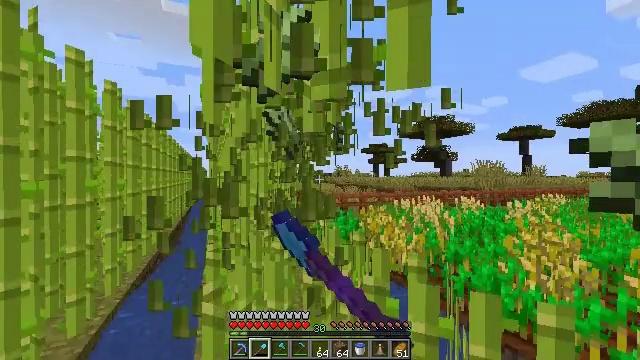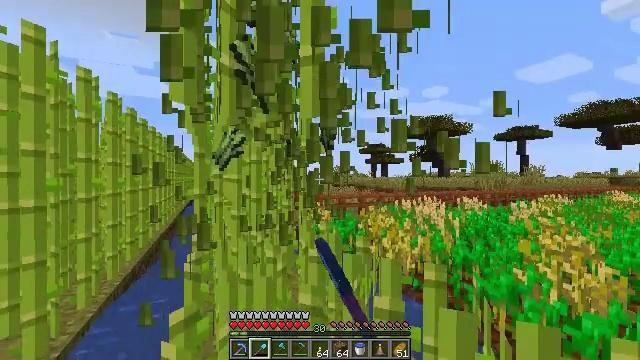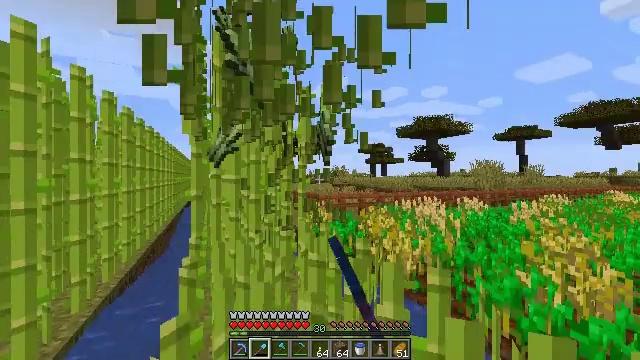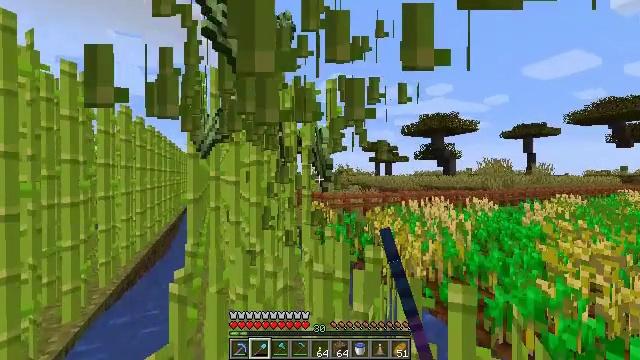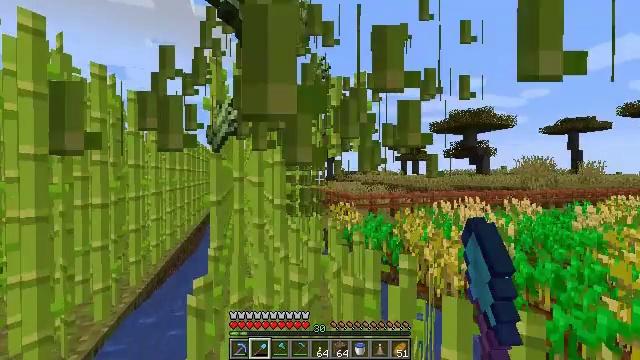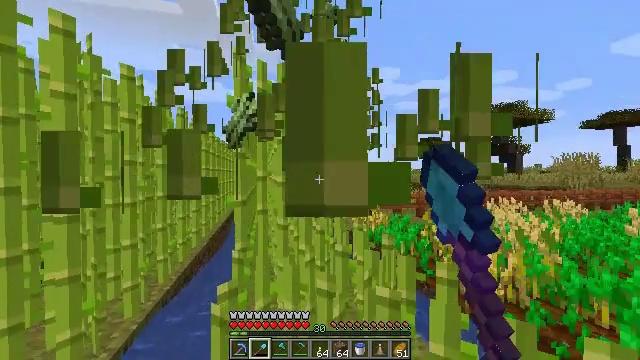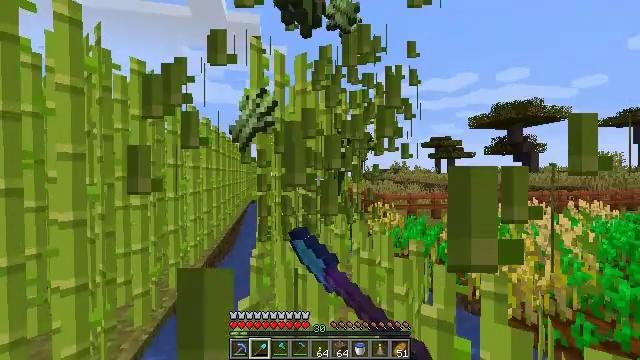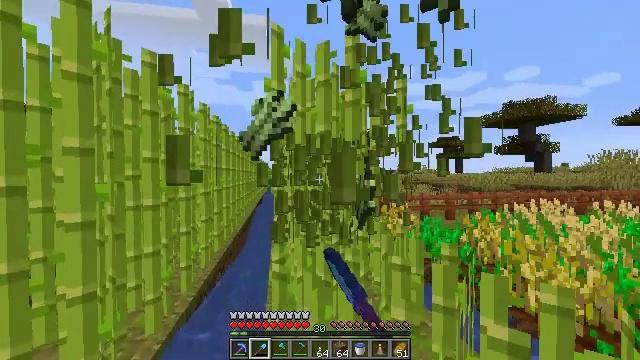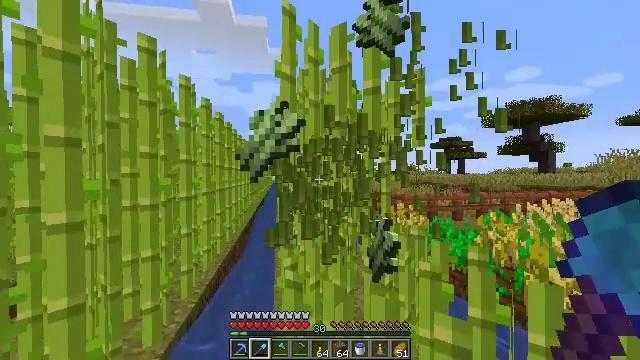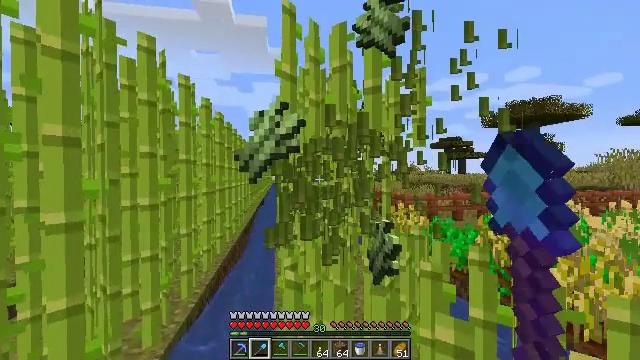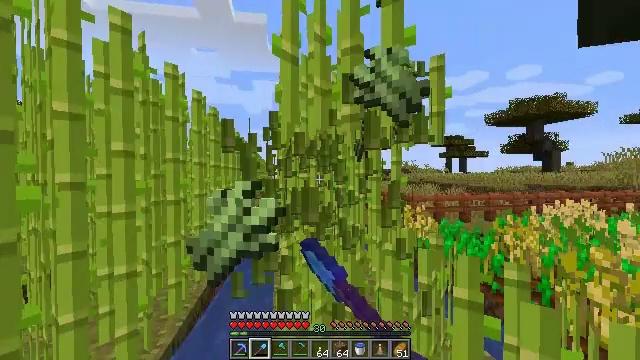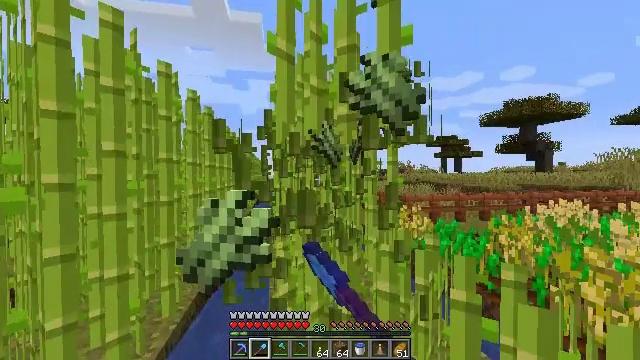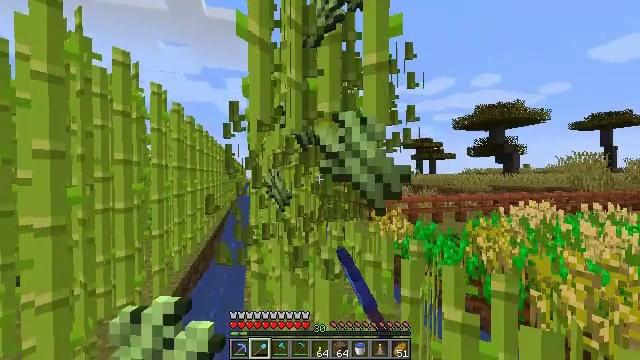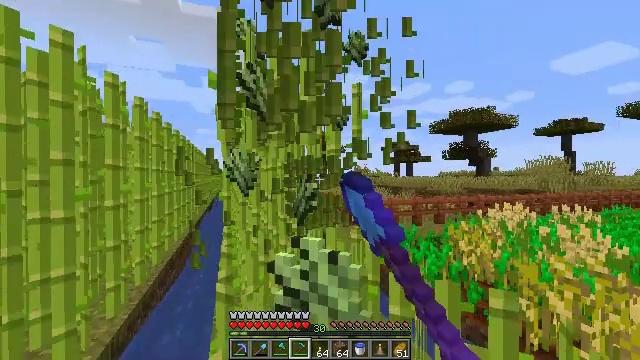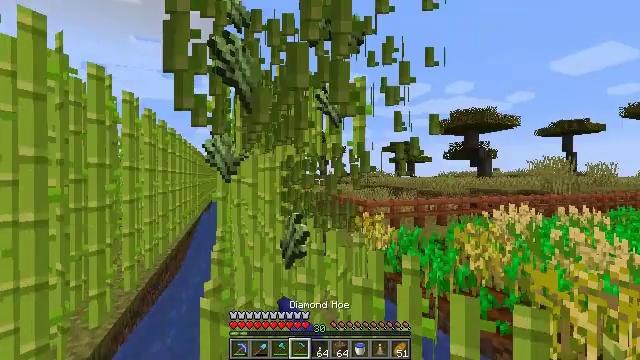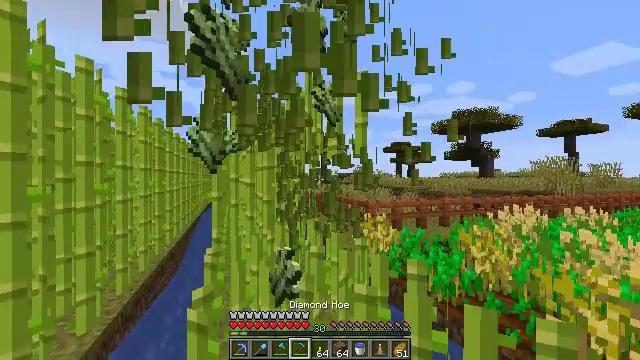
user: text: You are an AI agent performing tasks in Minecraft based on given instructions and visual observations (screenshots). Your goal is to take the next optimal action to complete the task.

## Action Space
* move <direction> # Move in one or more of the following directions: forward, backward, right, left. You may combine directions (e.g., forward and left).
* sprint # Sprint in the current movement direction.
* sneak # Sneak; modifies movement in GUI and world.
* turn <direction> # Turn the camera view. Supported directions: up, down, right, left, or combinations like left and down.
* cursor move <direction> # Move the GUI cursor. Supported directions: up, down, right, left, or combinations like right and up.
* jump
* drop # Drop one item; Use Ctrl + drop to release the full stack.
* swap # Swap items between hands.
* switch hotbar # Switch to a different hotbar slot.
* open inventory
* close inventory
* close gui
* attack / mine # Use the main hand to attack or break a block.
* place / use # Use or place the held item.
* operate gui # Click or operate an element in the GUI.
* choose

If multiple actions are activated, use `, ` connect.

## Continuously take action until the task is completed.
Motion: motion action
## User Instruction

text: Gather sugar cane for crafting.
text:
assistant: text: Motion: move forward, attack / mine
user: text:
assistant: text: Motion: move forward, attack / mine
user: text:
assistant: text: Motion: move forward, attack / mine
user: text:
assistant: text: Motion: move forward and move left, turn left, attack / mine
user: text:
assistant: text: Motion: move forward and move left, turn left, attack / mine
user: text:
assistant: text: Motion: move forward and move left, turn left, attack / mine
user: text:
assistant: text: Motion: move forward and move left, turn left, attack / mine
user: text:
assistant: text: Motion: move forward, attack / mine
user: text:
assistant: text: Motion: move forward, attack / mine
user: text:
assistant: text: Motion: move forward, attack / mine
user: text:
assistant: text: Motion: move forward, attack / mine
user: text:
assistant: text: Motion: move forward, turn right, attack / mine
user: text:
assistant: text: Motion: move forward, turn right, attack / mine, switch to hotbar 4
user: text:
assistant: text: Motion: move forward, attack / mine, switch to hotbar 4
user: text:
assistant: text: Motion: move forward, attack / mine, switch to hotbar 4
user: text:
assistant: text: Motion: move forward, turn left, attack / mine, switch to hotbar 4
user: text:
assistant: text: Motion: attack / mine